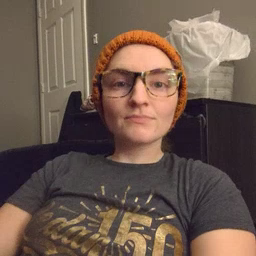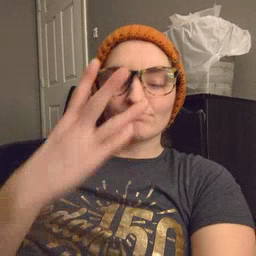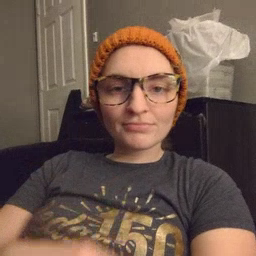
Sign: sleep